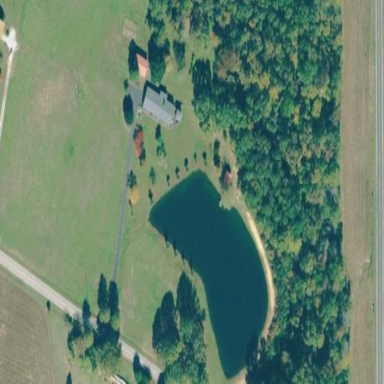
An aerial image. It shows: Serene pond surrounded by nature.